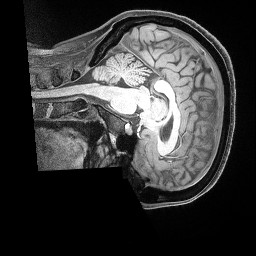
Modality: T1w
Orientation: sagittal
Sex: female
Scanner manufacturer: siemens
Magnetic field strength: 3 T
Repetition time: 2.53 s
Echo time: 0.00169 s